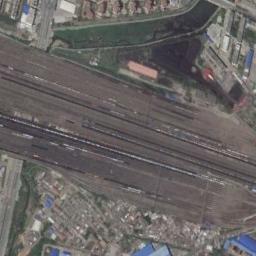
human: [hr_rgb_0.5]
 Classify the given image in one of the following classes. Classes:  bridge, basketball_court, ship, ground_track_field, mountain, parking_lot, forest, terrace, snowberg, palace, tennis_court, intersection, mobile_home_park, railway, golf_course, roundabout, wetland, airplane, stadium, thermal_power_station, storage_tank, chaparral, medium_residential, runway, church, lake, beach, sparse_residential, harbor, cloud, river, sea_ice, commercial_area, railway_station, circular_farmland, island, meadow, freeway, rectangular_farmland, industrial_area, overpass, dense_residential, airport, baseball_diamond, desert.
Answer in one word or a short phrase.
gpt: railway